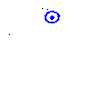
Particle: proton